Field crop: maize
Growth stage: 2
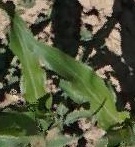
Species: maize